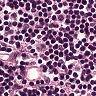
Metastatic tissue present: no